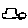
Label: car